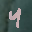
Label: 4